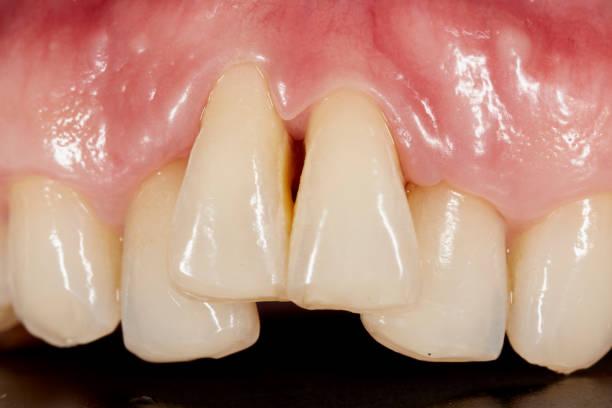
Condition: Gingivitis